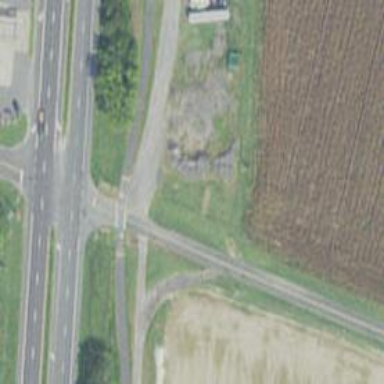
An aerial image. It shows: Tertiary road.